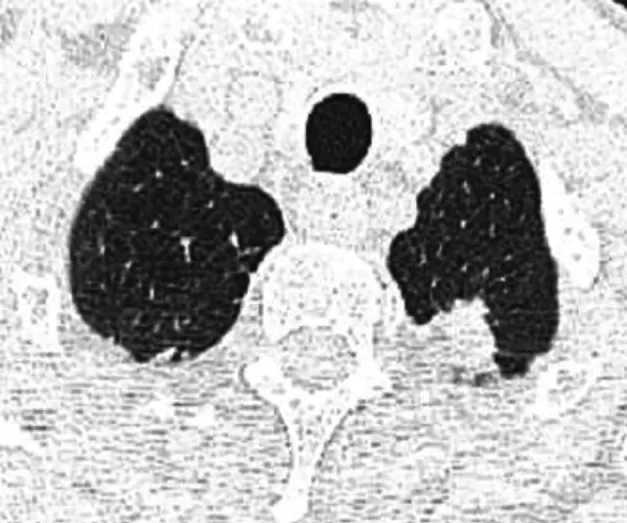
Sub pleural parenchymatous condensations 18*11 mm in the left upper lobe.
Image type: radiology (ct)